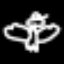
Label: angel